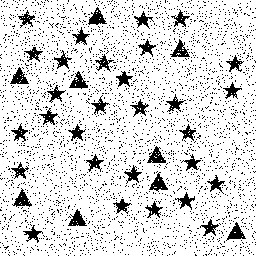
Squares: 0
Triangles: 9
Stars: 29
Total shapes: 38